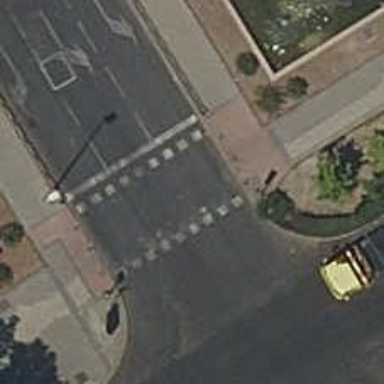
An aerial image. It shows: Road crossing with traffic signals.